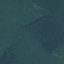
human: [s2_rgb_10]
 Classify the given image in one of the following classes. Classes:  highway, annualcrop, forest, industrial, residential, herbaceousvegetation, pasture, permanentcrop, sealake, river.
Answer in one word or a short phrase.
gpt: Forest